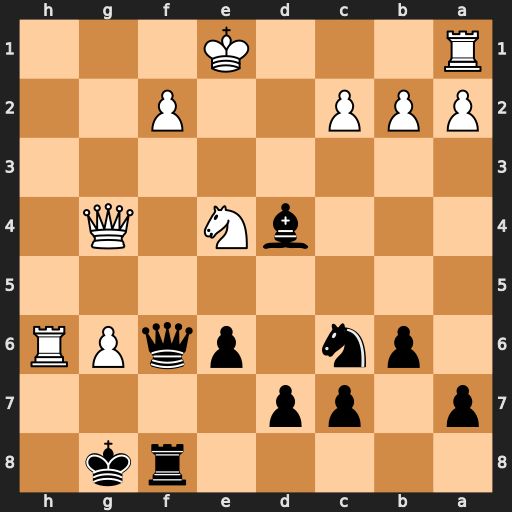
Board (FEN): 5rk1/p1pp4/1pn1pqPR/8/3bN1Q1/8/PPP2P2/R3K3
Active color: b
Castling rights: Q
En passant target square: -
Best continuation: Bxf2+ Kf1 Qxb2 Rd1 Be3+